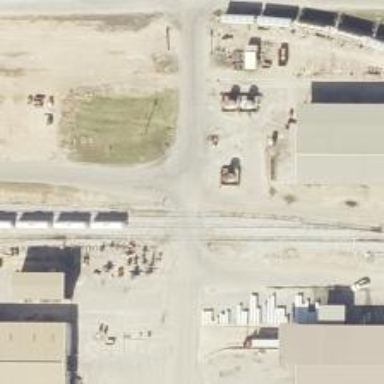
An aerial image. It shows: Railway level crossing.